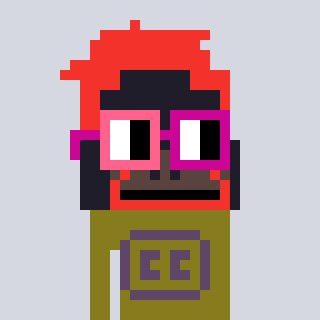
a pixel art character with square pink and red glasses, a orangutan-shaped head and a gunk-colored body on a cool background